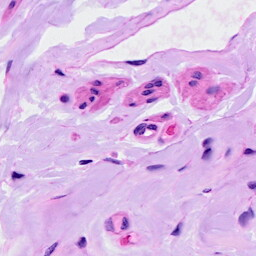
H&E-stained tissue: Ovarian